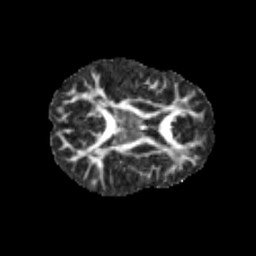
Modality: FA
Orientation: axial
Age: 10
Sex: male
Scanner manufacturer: siemens
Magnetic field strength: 3 T
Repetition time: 3.8 s
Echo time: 0.07 s